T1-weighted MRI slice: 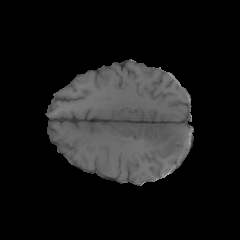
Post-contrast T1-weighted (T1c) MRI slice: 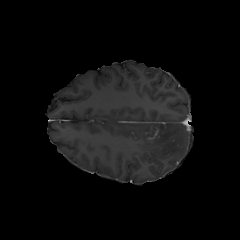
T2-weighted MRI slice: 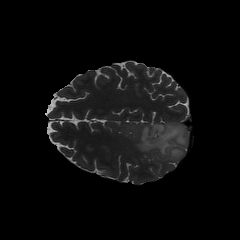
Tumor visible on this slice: yes